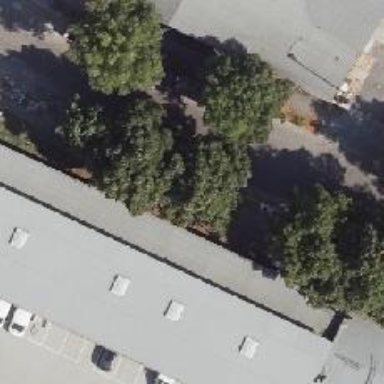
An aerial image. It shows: Avenue lined with deciduous broadleaved trees.